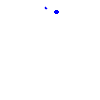
Particle: proton